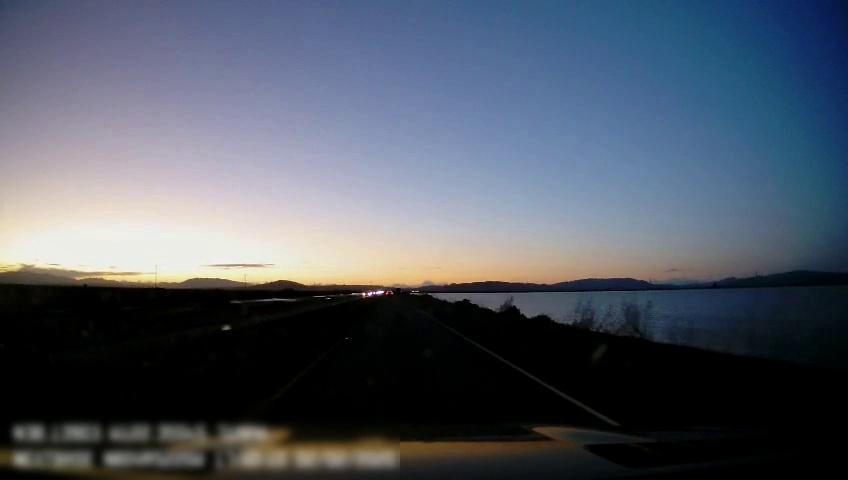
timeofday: Dusk/Dawn/Twilight
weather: Sunny
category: Drivable Space
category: Lanes | Current Lane
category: Lanes | Current Lane